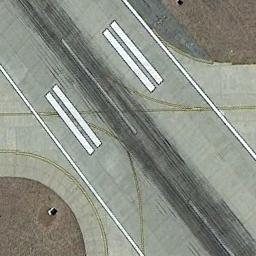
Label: runway